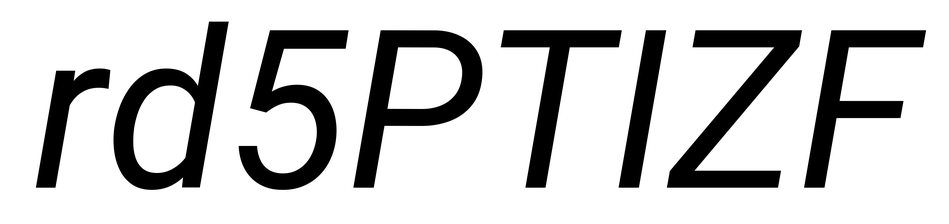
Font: Roboto-Italic_Italic